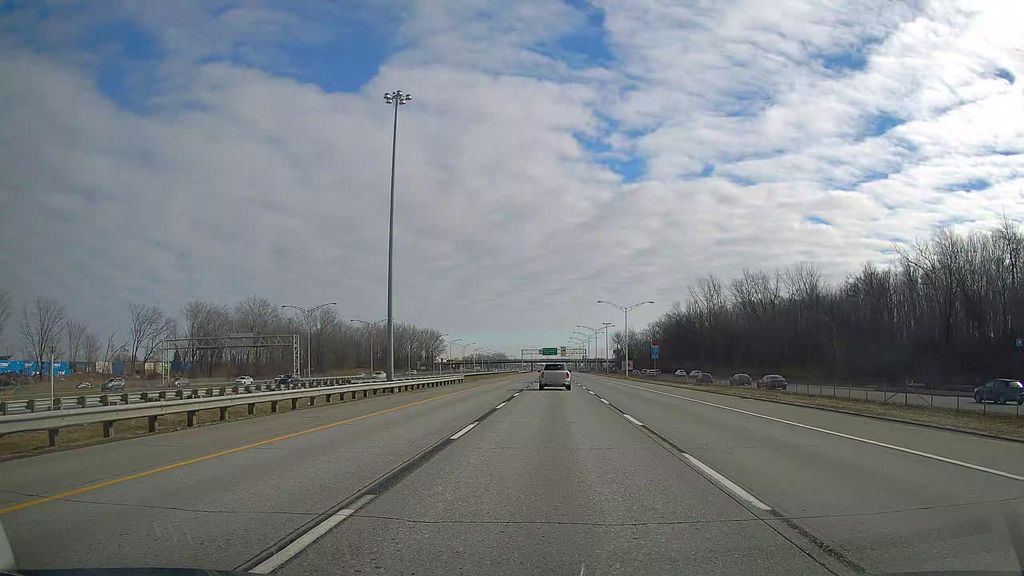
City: montreal